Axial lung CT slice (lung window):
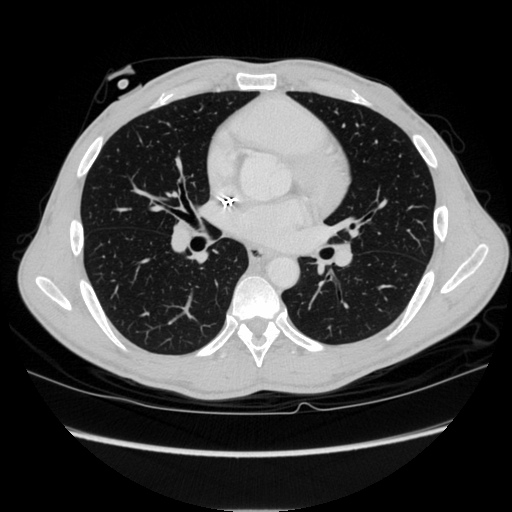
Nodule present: no